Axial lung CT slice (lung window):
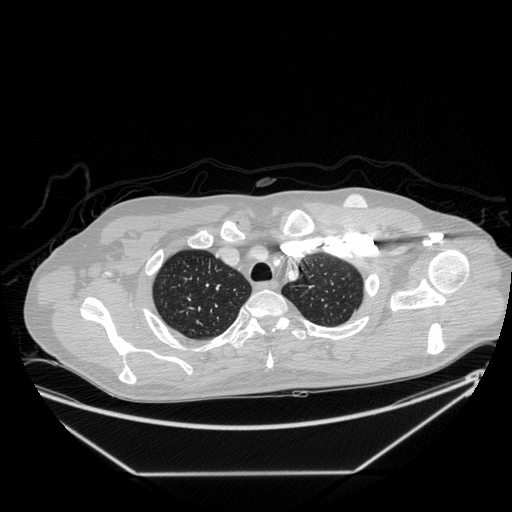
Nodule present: no